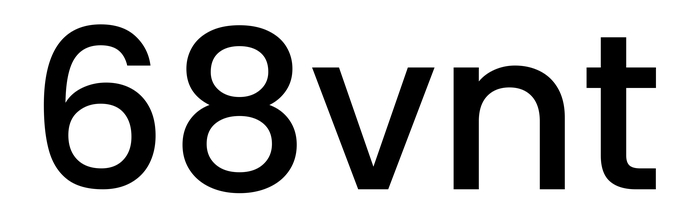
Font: Poppins-Medium